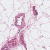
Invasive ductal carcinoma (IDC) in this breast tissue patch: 0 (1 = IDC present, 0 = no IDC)